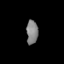
Tissue: prostate
Cell type: T cells
Senescence score: 0.3473
Nuclear area (px): 273
Mean DAPI intensity: 129.289